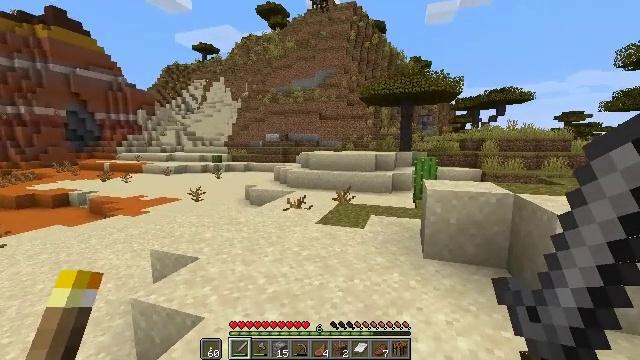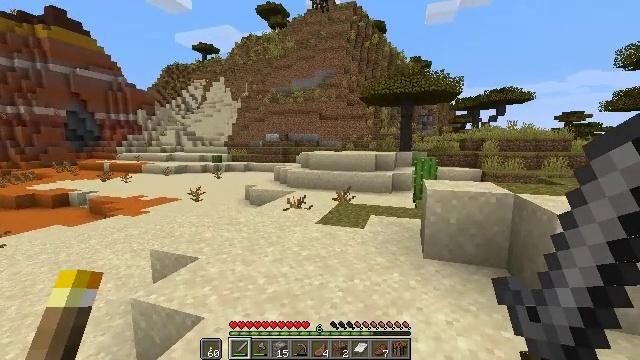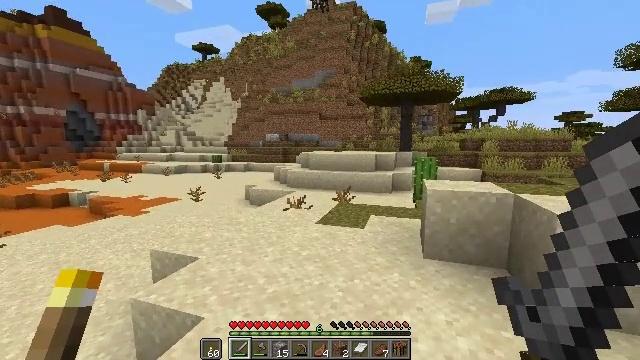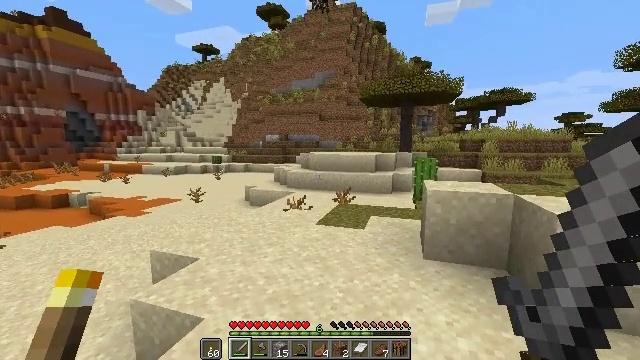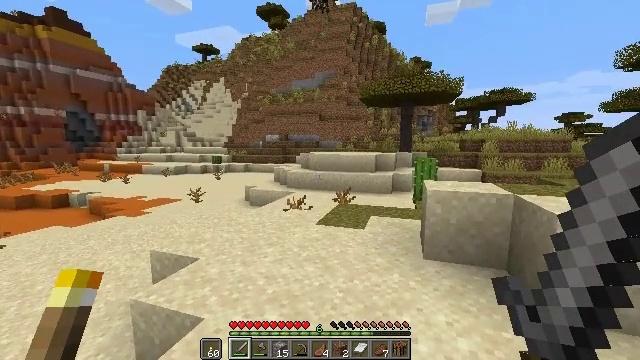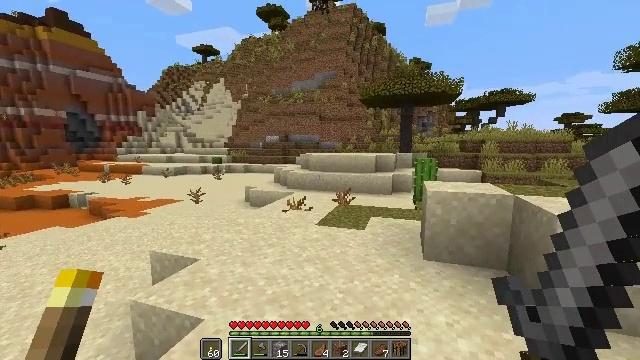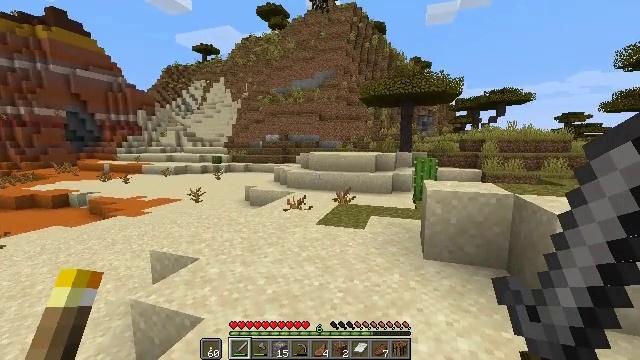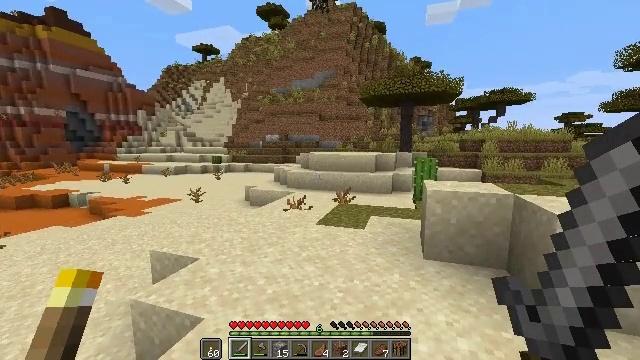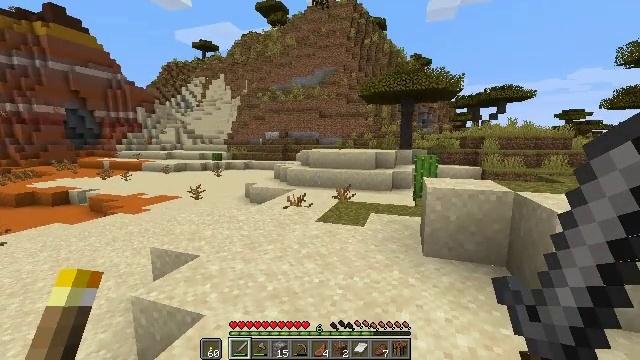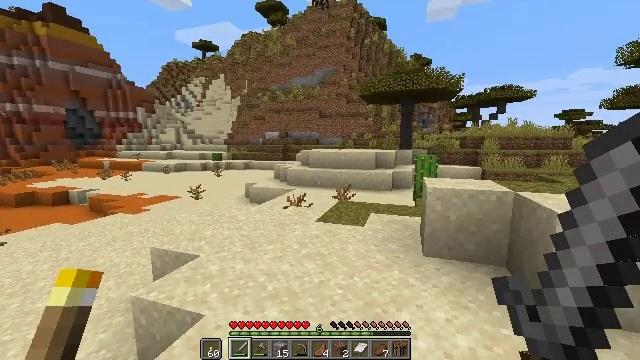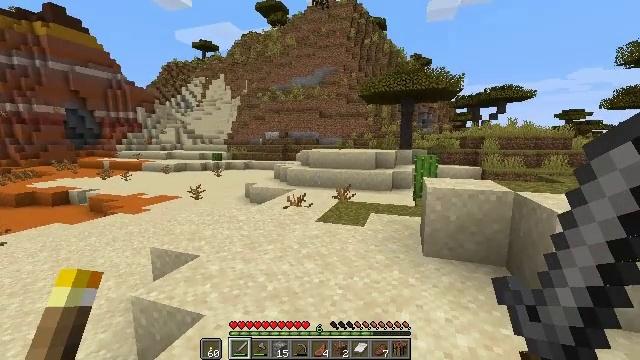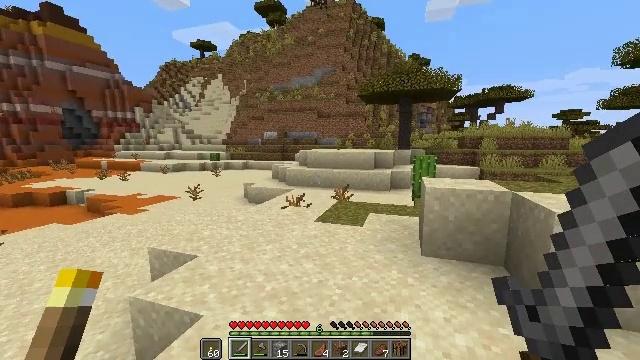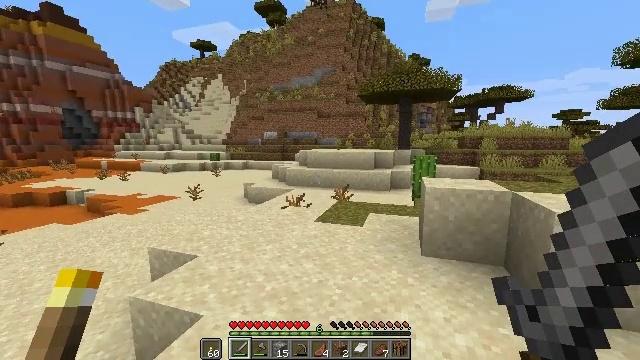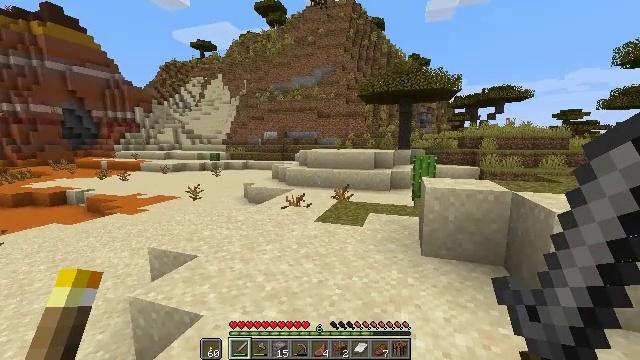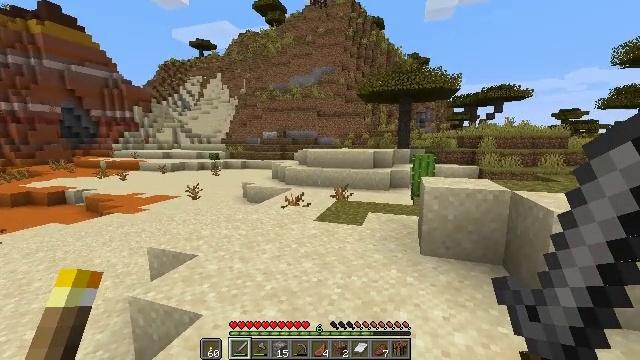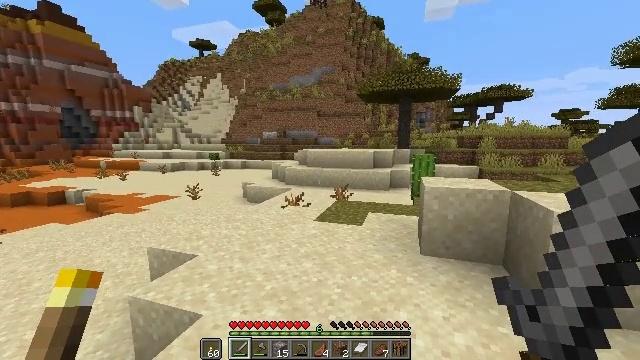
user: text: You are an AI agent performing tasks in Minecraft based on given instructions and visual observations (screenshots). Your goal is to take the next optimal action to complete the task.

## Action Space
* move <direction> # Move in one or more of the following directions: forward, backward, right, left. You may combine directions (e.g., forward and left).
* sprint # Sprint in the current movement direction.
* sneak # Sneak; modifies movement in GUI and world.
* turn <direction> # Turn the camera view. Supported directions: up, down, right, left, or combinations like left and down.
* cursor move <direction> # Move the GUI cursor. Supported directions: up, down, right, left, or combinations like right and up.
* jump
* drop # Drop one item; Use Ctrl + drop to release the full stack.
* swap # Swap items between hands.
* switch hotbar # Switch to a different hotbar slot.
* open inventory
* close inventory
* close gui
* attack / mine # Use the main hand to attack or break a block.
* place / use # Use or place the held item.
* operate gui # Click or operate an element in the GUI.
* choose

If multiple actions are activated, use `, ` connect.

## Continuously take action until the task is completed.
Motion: motion action
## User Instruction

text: Mine the sugar cane near rivers.
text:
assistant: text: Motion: no_op
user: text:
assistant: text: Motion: no_op
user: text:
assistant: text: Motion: no_op
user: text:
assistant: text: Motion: no_op
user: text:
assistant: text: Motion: no_op
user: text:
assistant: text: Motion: no_op
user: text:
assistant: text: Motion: no_op
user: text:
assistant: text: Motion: no_op
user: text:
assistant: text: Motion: no_op
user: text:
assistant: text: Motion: no_op
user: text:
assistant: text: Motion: no_op
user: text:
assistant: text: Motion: no_op
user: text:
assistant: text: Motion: no_op
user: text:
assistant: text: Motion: no_op
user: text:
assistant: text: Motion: no_op
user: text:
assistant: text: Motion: no_op
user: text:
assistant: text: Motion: no_op
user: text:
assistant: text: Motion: no_op
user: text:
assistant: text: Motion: no_op
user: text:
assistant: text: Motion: no_op
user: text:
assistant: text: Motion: no_op
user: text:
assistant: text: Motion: turn left
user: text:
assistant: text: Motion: turn left
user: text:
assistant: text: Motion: turn left
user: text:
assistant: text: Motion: turn left
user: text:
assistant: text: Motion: turn left
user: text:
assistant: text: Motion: turn left and up
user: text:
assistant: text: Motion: turn left
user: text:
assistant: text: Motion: turn left
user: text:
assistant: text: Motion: turn left